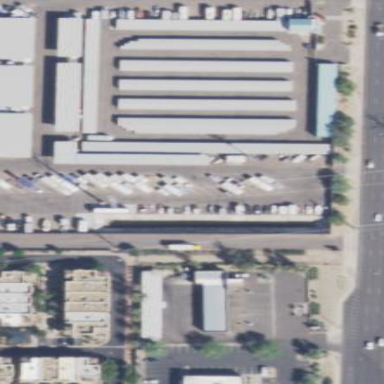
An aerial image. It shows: Storage rental shop.